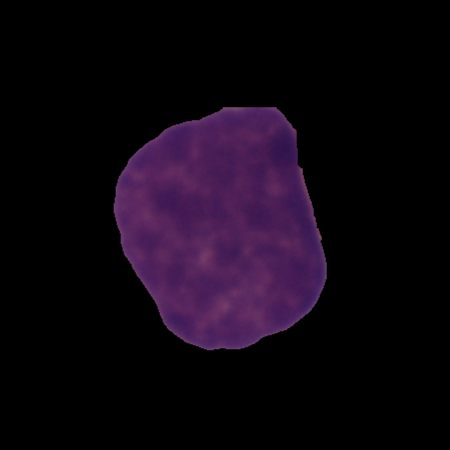
Label: cancer